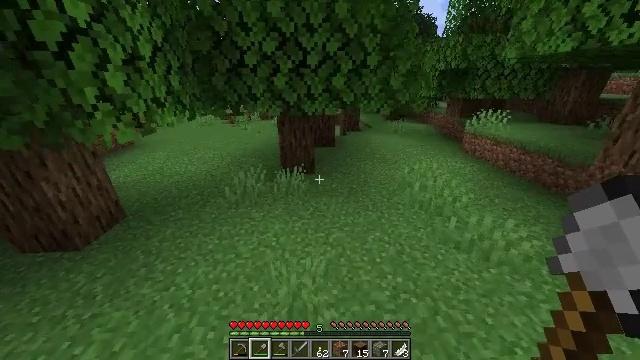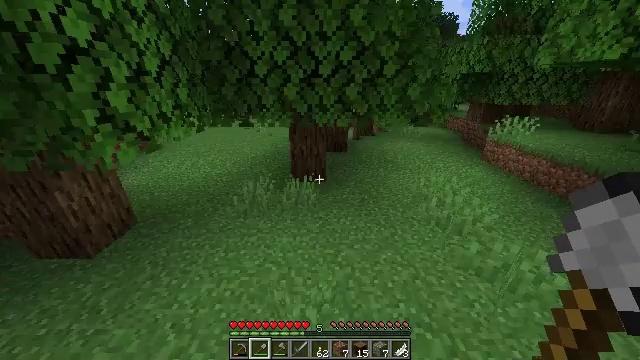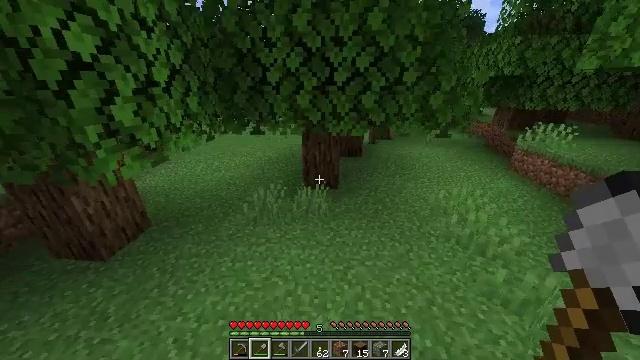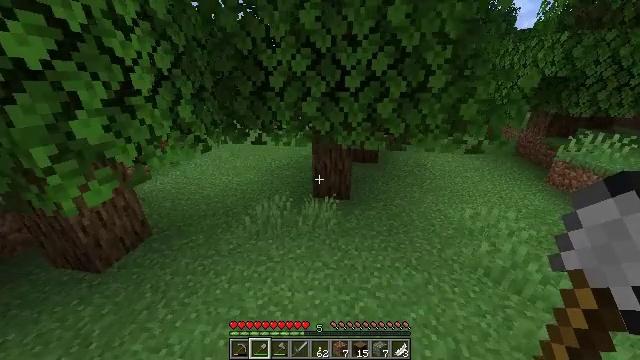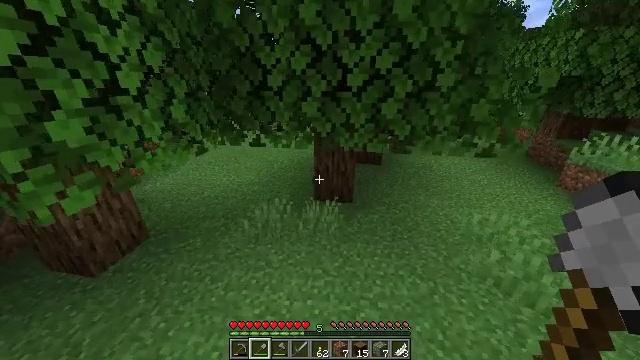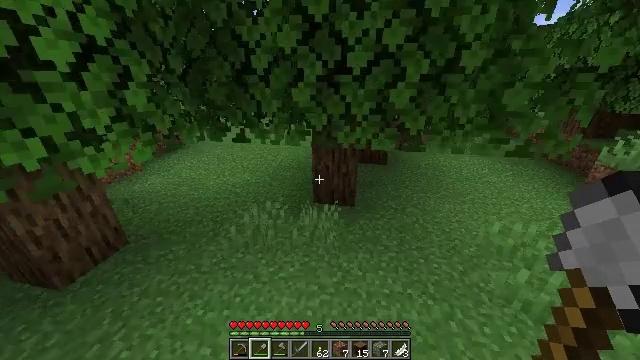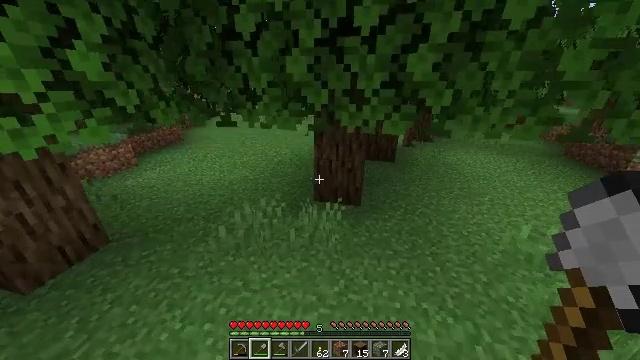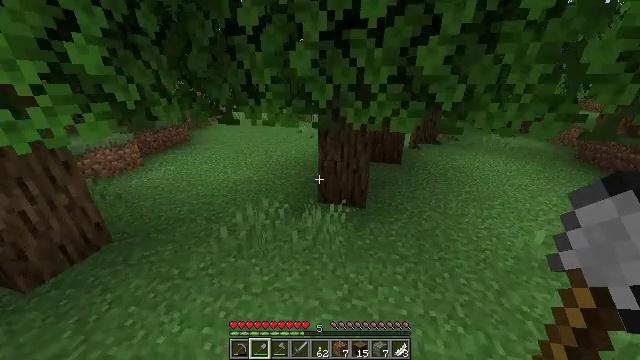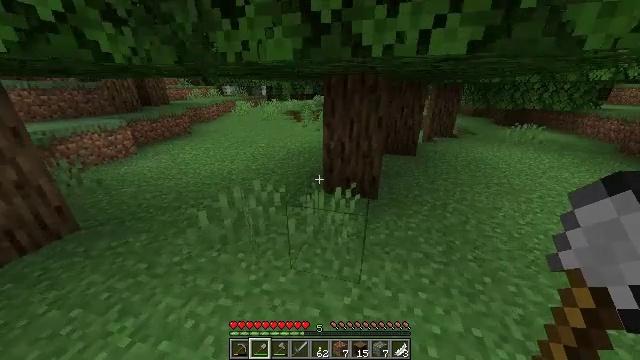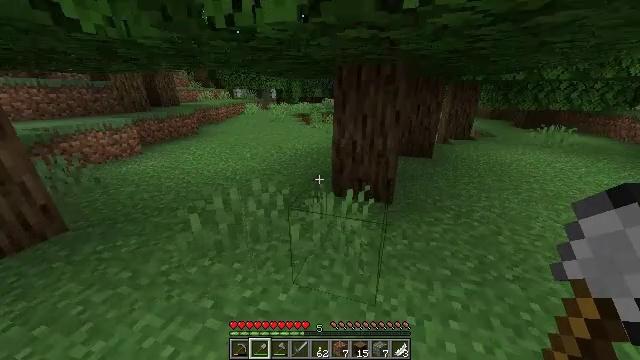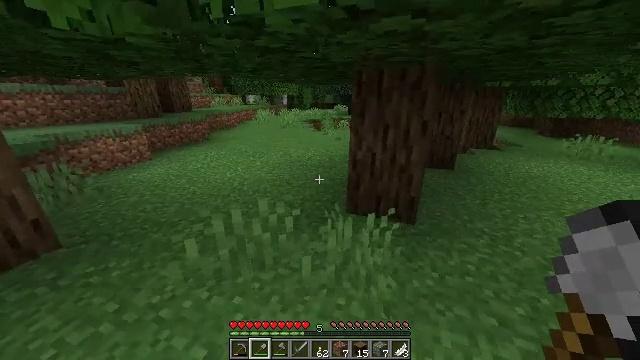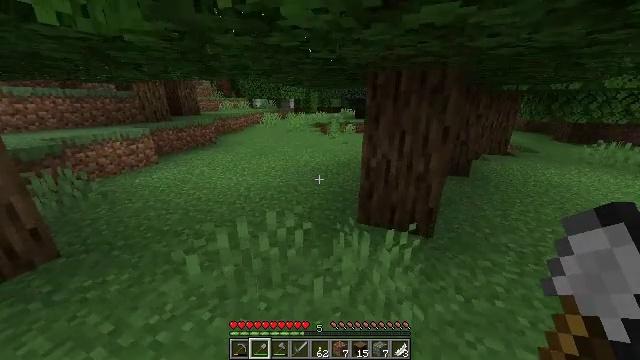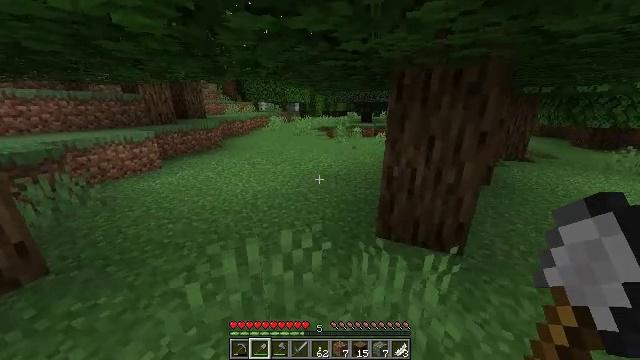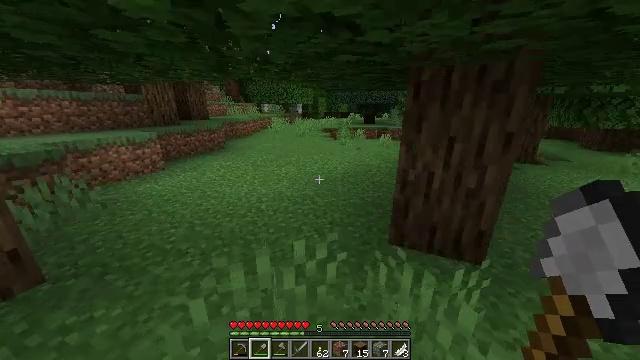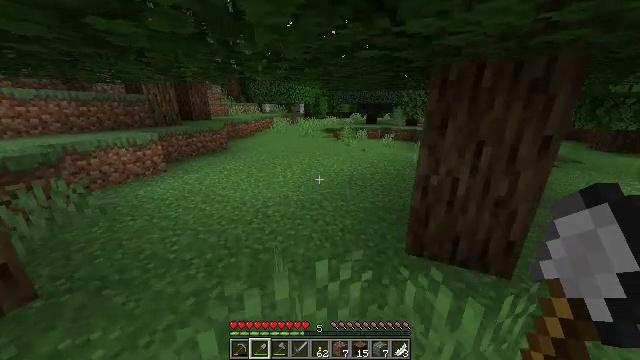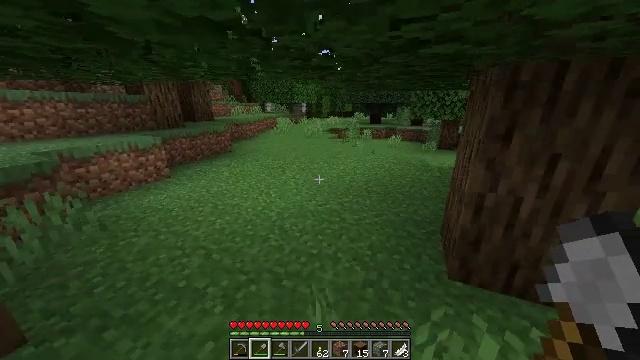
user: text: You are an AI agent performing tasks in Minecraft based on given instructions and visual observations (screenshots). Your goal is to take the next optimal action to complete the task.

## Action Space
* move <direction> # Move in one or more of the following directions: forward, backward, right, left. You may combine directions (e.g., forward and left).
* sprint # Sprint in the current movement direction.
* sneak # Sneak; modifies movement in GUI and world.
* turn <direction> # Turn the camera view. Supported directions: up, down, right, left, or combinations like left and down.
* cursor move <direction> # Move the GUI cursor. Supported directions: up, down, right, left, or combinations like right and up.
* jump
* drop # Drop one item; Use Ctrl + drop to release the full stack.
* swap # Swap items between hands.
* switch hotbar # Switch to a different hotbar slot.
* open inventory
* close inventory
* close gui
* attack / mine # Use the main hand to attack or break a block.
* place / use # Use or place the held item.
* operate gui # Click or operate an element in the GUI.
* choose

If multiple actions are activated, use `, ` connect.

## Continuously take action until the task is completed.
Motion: motion action
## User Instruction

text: Gather spruce leaves to collect foliage.
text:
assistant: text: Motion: move forward, sprint, turn left, jump
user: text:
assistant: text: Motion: move forward, sprint, turn left, jump
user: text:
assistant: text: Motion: move forward, sprint, turn left, jump
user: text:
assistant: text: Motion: move forward, sprint, turn left, jump
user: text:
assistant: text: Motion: move forward and move left, sprint, turn left
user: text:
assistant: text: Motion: move forward and move left, sprint, turn left
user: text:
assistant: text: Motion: move forward and move left, sprint, turn left
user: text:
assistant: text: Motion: move forward and move left, sprint, turn left
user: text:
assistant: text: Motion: move forward and move left, sprint, turn left and up
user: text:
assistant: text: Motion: move forward and move left, sprint, turn left and up
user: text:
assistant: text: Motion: move forward and move left, sprint, turn left
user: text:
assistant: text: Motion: move forward and move left, sprint, turn left
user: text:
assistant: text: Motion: move forward and move left, sprint
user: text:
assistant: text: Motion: move forward and move left, sprint
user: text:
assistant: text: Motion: move forward and move left, sprint
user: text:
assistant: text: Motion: move forward and move left, sprint
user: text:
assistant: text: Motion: move forward and move left, sprint
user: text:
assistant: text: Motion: move forward, sprint
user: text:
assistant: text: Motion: move forward, sprint
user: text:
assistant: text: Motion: move forward, sprint
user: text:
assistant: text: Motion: move forward, sprint
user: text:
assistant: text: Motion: move forward, sprint
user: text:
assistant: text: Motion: move forward, sprint
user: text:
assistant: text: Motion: move forward, sprint
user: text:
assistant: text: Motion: move forward, sprint
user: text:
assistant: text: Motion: move forward, sprint
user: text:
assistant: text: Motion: move forward, sprint
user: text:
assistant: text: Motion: move forward, sprint
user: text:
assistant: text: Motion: move forward, sprint, turn right
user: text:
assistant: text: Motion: move forward, sprint, turn right